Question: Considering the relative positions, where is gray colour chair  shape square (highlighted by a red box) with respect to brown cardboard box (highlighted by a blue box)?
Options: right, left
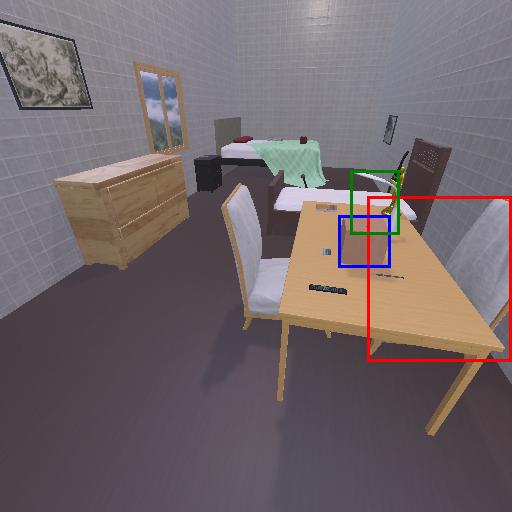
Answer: right